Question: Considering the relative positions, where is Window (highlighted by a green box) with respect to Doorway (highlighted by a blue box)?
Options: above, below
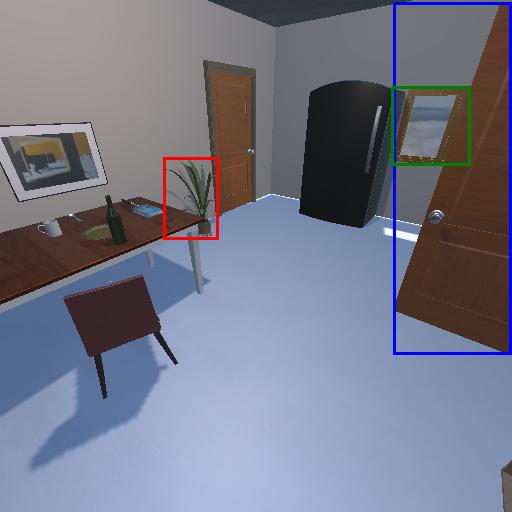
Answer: above